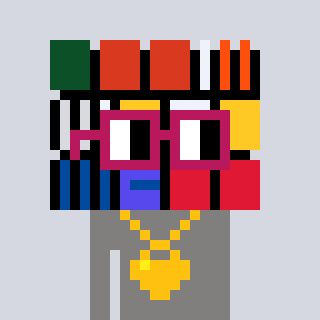
a pixel art character with square dark red glasses, a abstract-shaped head and a bluegrey-colored body on a cool background